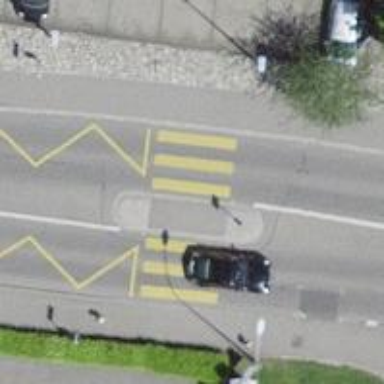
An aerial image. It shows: Zebra crossing with uncontrolled intersection and pedestrian island.